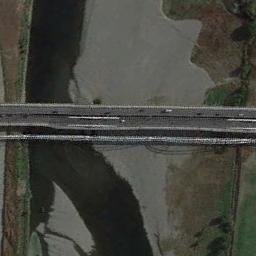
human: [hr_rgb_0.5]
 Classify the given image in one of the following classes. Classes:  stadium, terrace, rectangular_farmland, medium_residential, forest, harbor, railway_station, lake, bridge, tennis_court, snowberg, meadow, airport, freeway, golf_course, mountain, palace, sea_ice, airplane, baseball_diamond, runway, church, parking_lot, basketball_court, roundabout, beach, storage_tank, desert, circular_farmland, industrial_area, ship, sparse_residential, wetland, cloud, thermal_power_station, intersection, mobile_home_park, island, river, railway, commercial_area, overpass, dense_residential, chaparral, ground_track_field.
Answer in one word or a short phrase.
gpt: bridge